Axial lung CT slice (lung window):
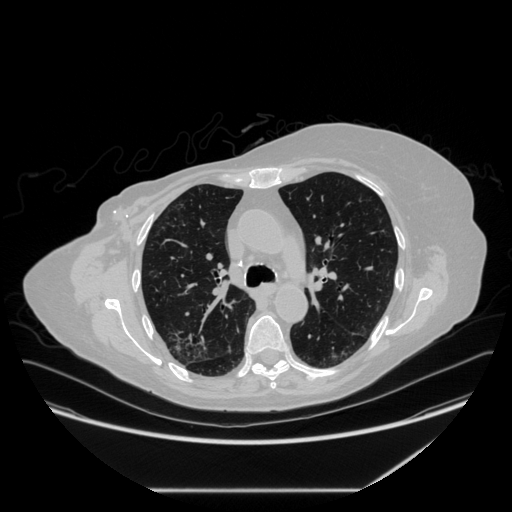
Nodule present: no